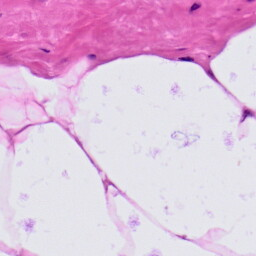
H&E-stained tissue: Prostate